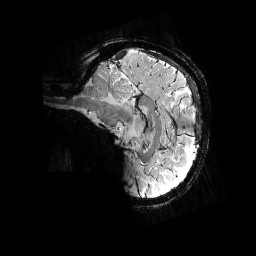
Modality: T2starw
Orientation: sagittal
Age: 25
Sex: female
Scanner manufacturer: siemens
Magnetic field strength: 6.98 T
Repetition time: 4.91 s
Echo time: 0.016 s